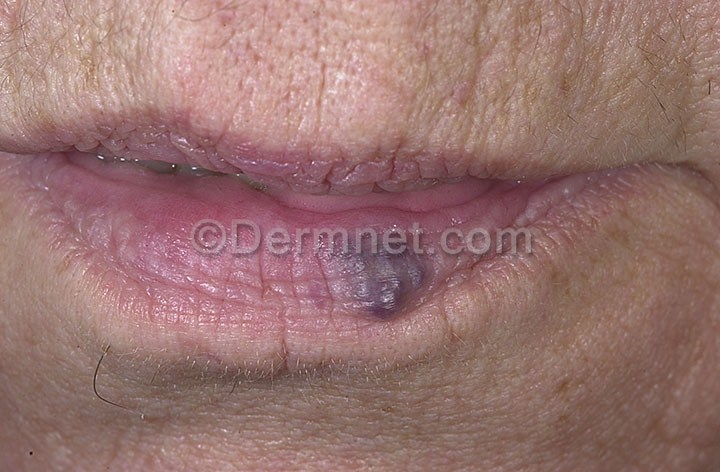
Disease: Vascular Tumors